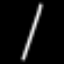
Label: line